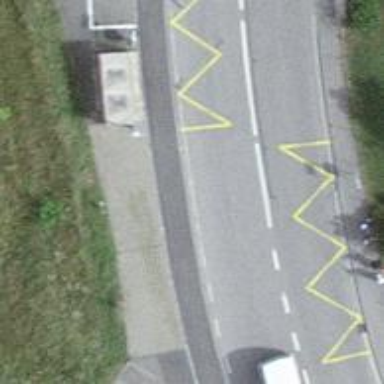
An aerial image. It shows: Bus stop with platform for public transport.